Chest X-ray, AP view. Patient: 33 years old, sex F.
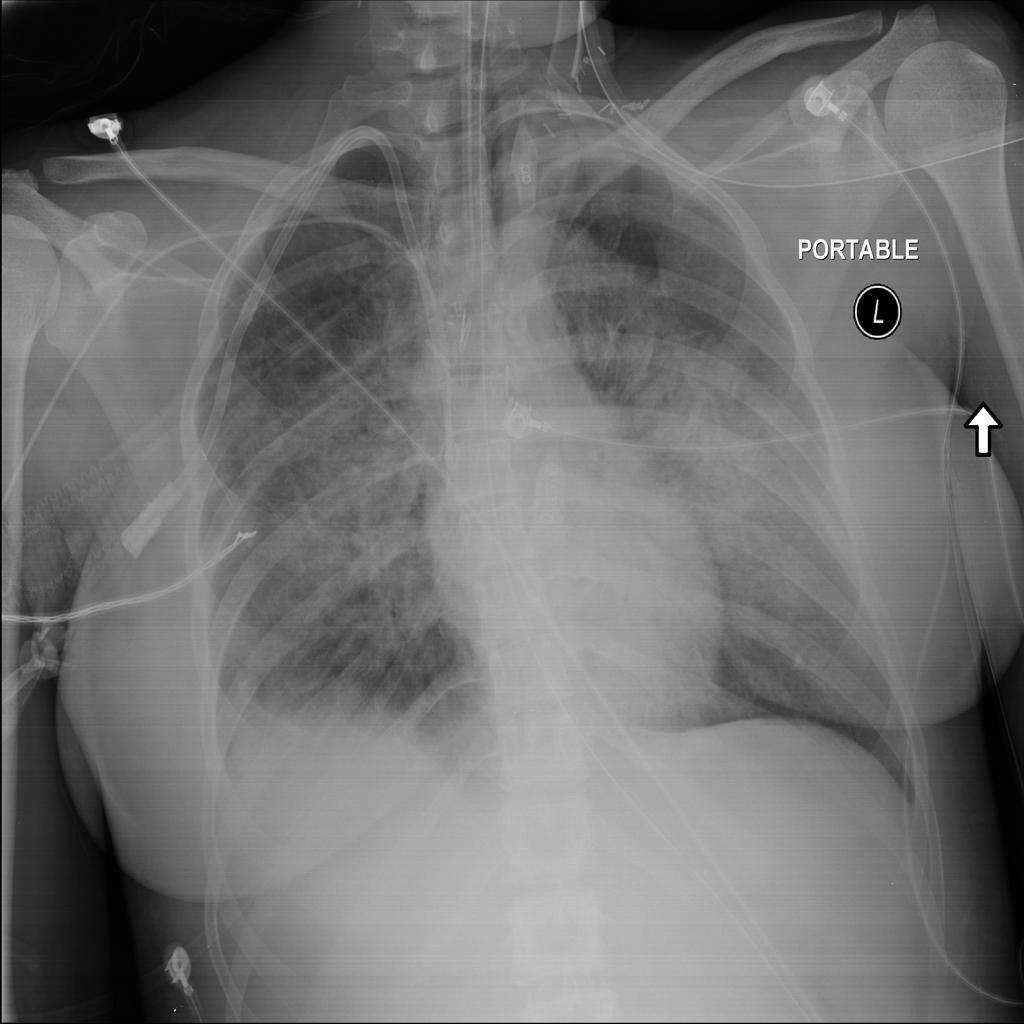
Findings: Edema